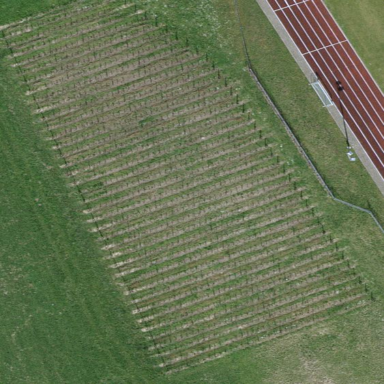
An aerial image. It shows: Vineyard.